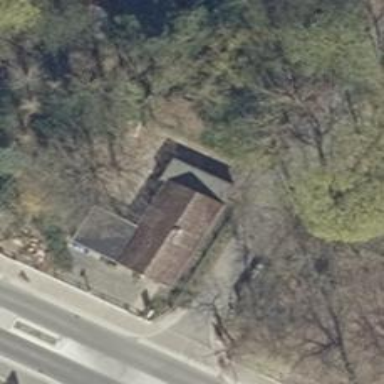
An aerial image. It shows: Veterinary facility.